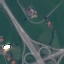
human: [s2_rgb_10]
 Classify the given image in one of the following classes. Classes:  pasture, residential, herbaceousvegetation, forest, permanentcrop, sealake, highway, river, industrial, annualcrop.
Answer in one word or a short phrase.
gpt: Highway